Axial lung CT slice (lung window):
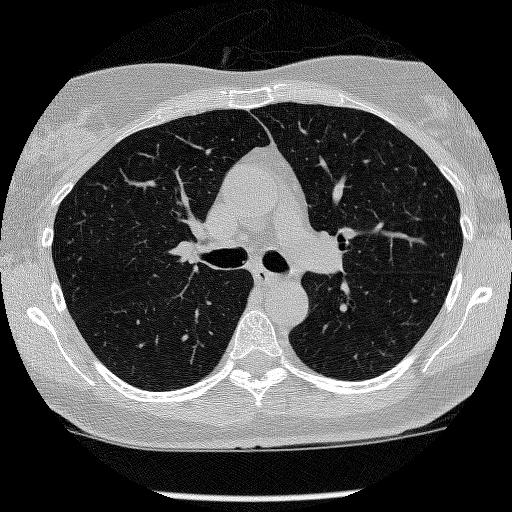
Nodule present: no